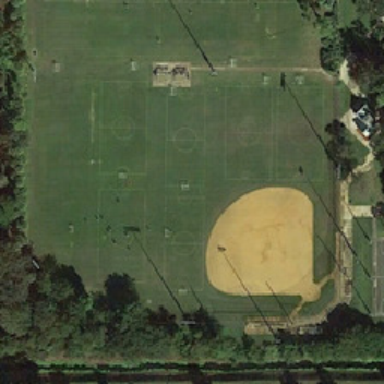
This is a big baseball stadium with a wide view .